【题型】填空题　【知识点】平面几何　【难度】easy
如图，在 $\triangle ABC$ 中，点 $G$ 为 $\triangle ABC$ 的重心，过点 $G$ 作 $DE \parallel AC$ 分别交 $AB$、$BC$ 于 $D$、$E$，作 $DF \parallel BC$ 交 $AC$ 于 $F$，若 $DF=4$，则 $BE=$ \_\_\_\_\_\_。

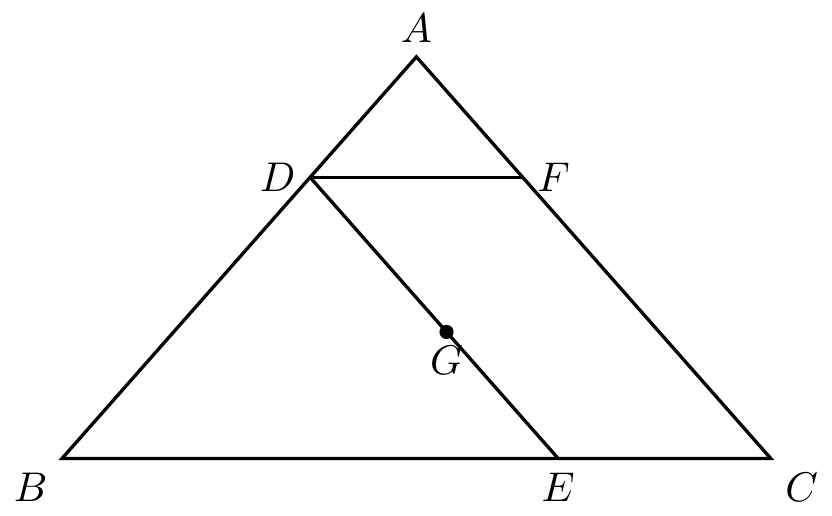
【解答】
解：连接 $BG$ 并延长交 $AC$ 于 $H$，

$G$ 为 $\triangle ABC$ 的重心，

$\dfrac{BG}{HG} = 2$，

$\because DE \parallel AC$，$DF \parallel BC$，

$\therefore$ 四边形 $DECF$ 是平行四边形，

$\therefore CE = DF = 4$，

$\because GE \parallel CH$，

$\therefore \dfrac{BE}{CE} = \dfrac{BG}{GH} = 2$，

$\therefore BE = 8$，

故答案为：$8$。
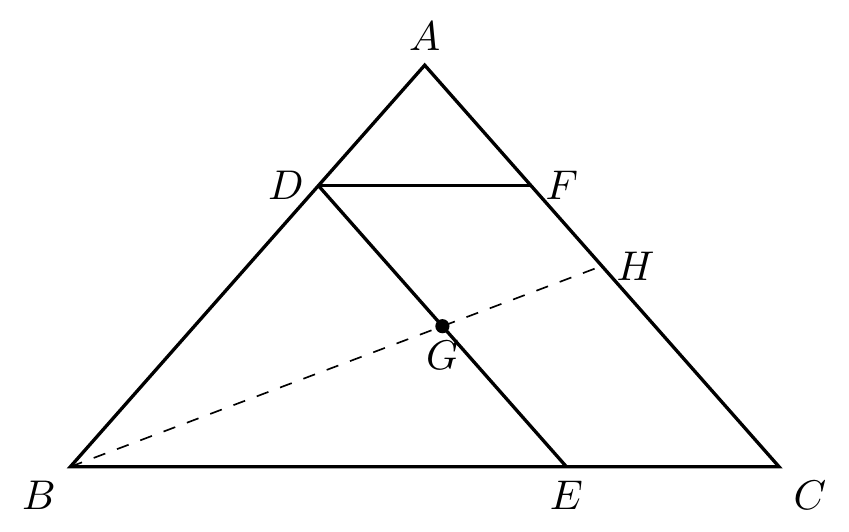